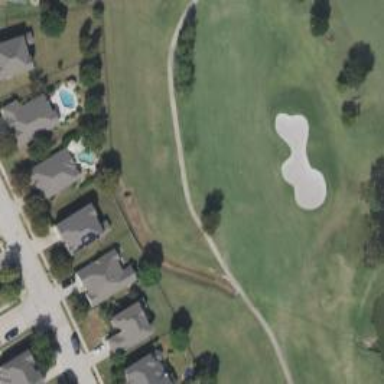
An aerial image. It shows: Golf fairway in the image.